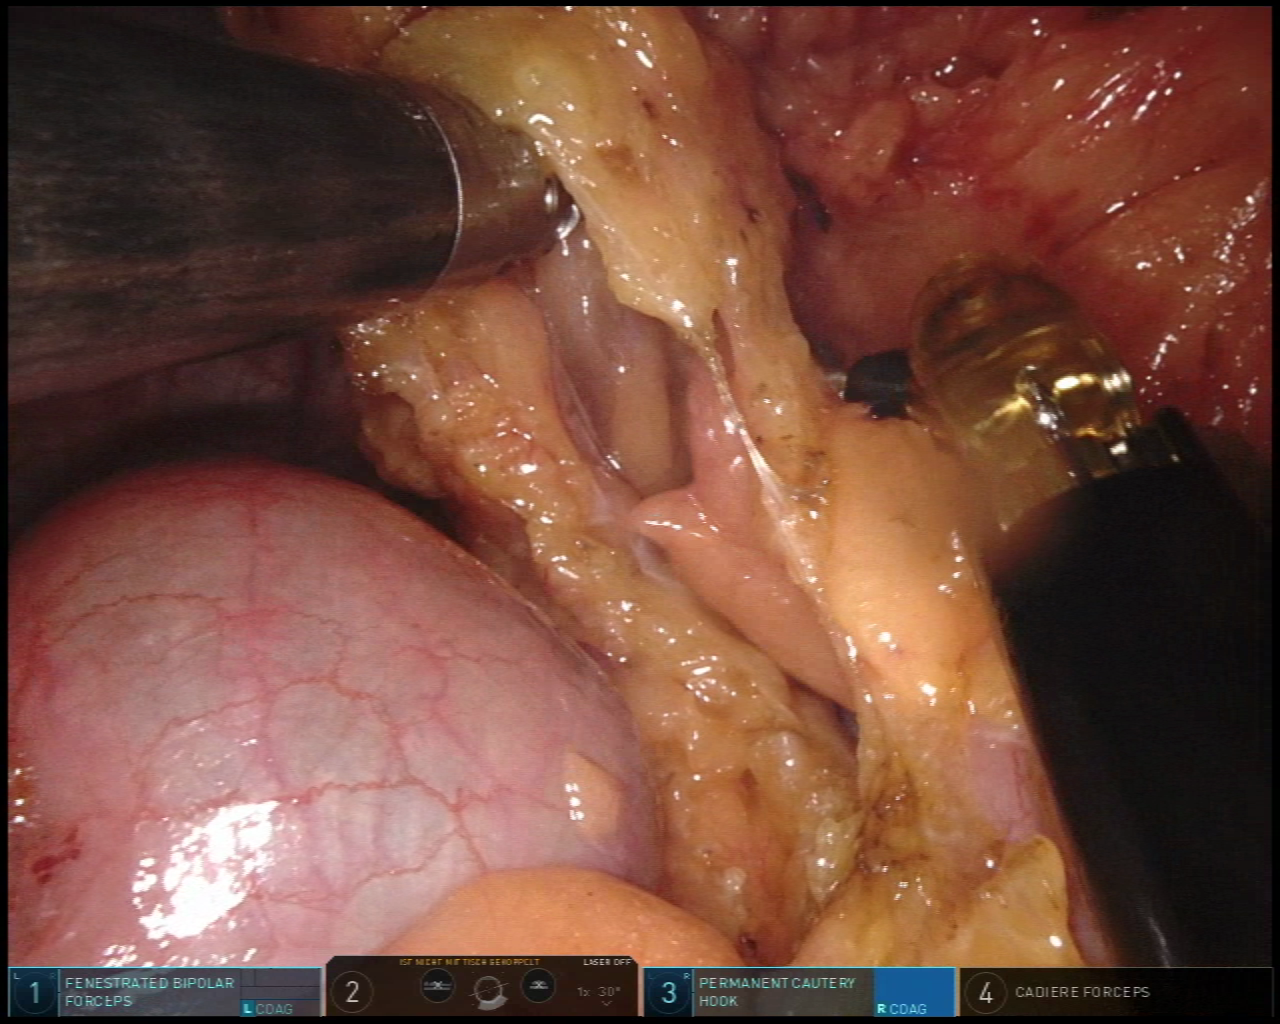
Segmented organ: stomach
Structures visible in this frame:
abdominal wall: yes
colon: yes
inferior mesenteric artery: no
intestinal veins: no
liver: no
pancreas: no
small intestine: no
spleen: no
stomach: yes
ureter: no
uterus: no
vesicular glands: no